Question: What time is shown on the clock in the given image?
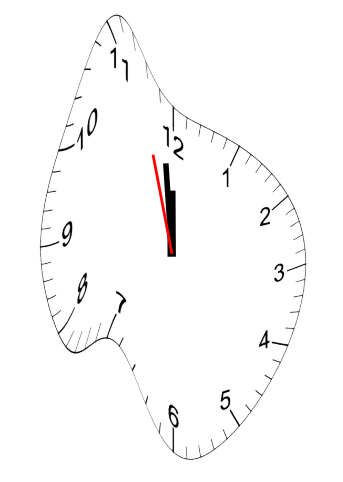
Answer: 11:58:57